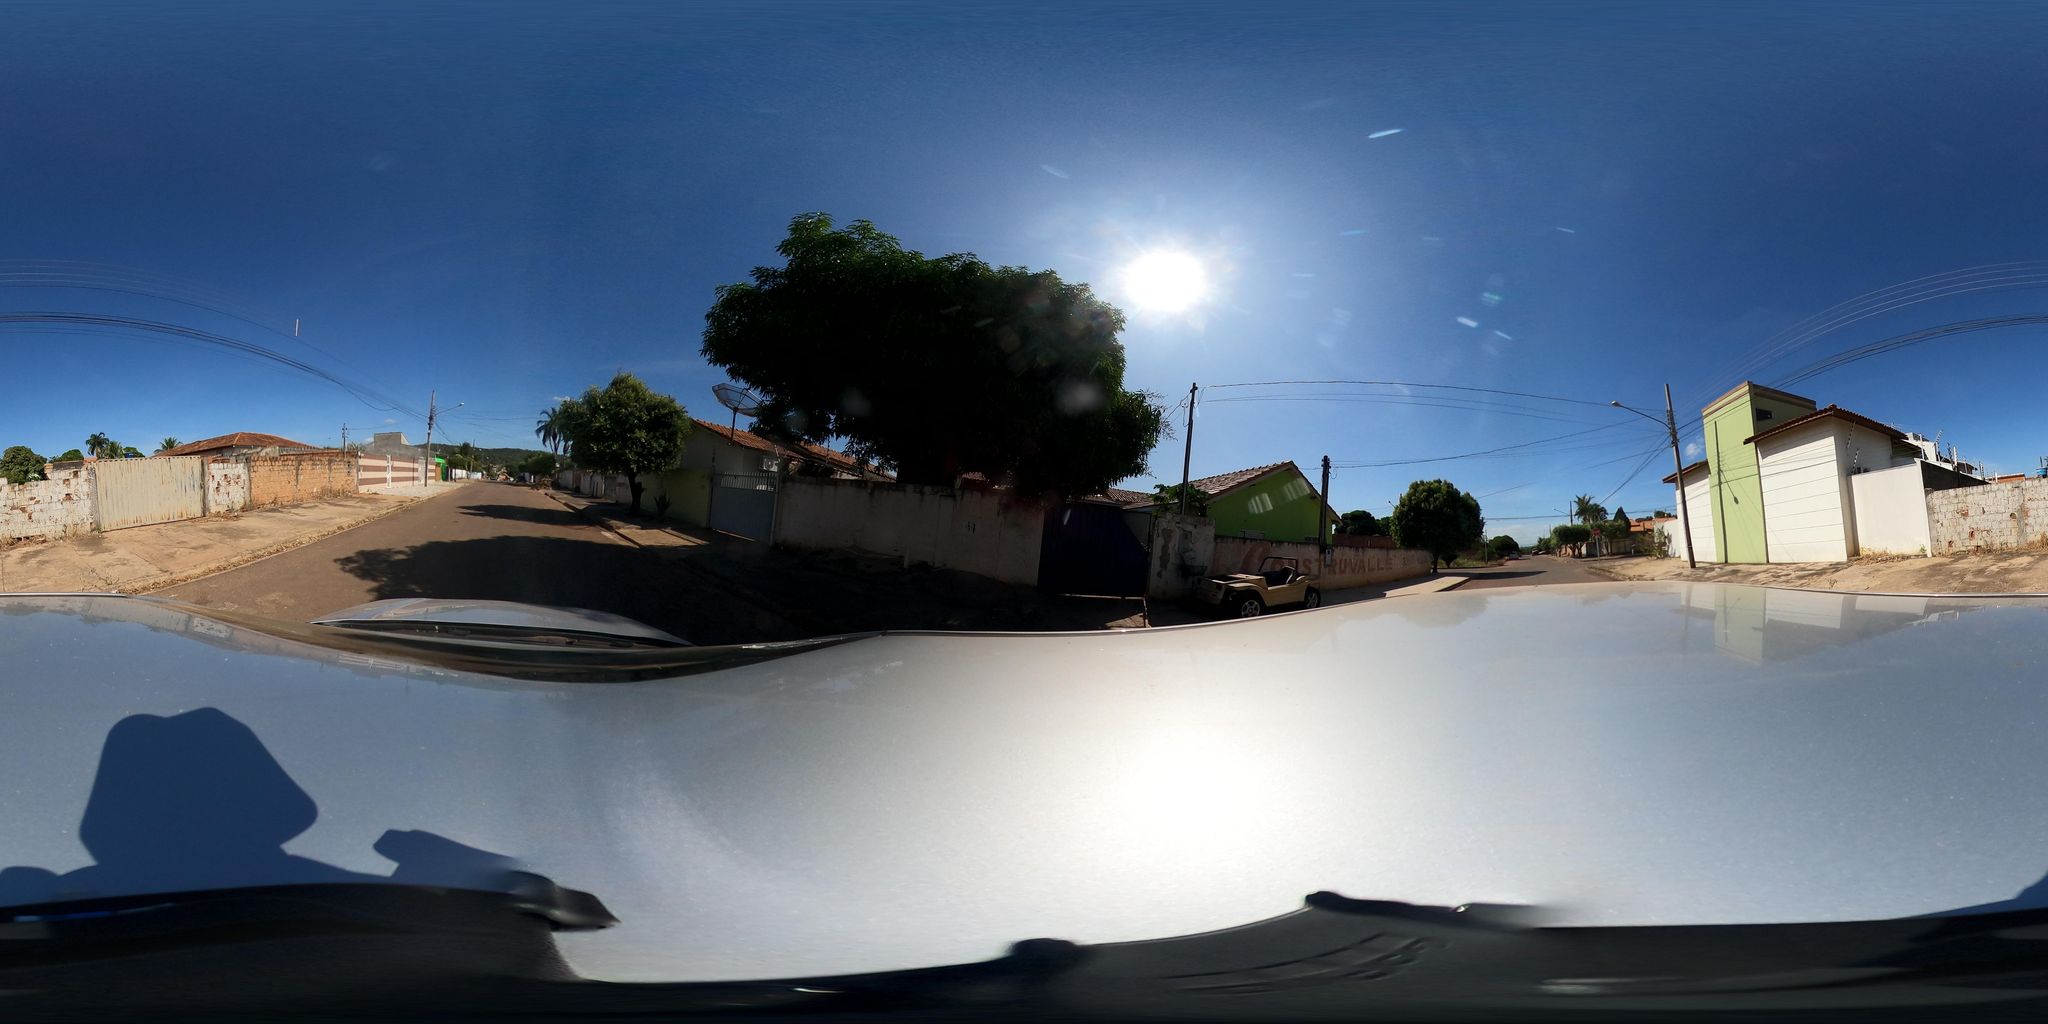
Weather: clear
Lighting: day
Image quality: good
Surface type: driving surface
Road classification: residential
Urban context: dense urban cluster
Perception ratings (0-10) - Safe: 0.49, Lively: 1.55, Beautiful: 6.53, Boring: 3.8, Depressing: 5.24, Wealthy: 2.36